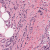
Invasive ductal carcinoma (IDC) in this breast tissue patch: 1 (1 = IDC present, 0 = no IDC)